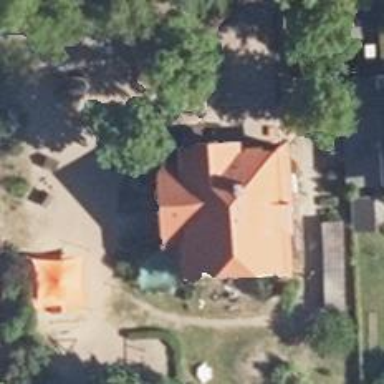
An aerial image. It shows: Kindergarten.